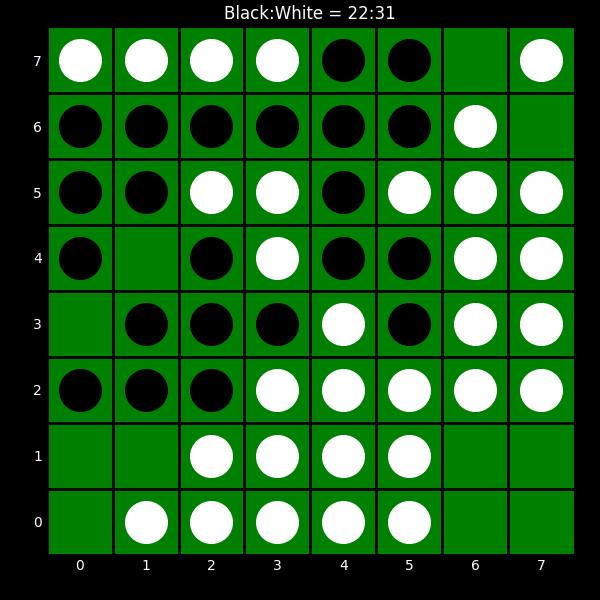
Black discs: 22
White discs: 31